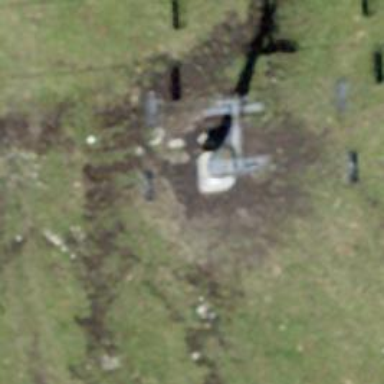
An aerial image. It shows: Pylon for aerialway.